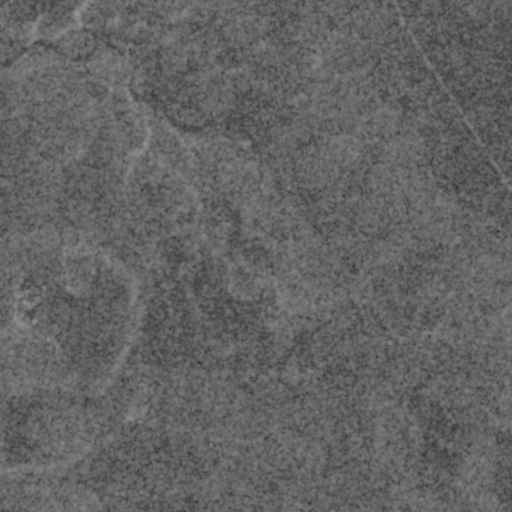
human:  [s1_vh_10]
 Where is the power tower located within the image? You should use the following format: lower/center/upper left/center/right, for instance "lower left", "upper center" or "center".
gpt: The power tower is located in the upper right of the image.
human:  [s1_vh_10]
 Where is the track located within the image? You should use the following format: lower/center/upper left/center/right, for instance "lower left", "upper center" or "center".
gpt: There is no track in the image.

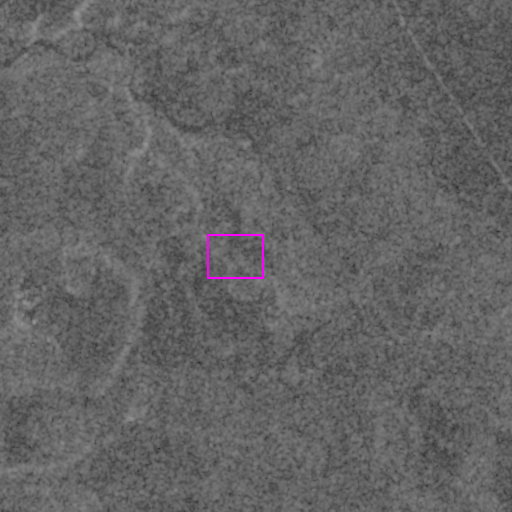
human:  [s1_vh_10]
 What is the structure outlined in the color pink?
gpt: There is no pink outline.
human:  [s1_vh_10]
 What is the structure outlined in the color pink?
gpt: There is no structure outlined in pink.